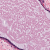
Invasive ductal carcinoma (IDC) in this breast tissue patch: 0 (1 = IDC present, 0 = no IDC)